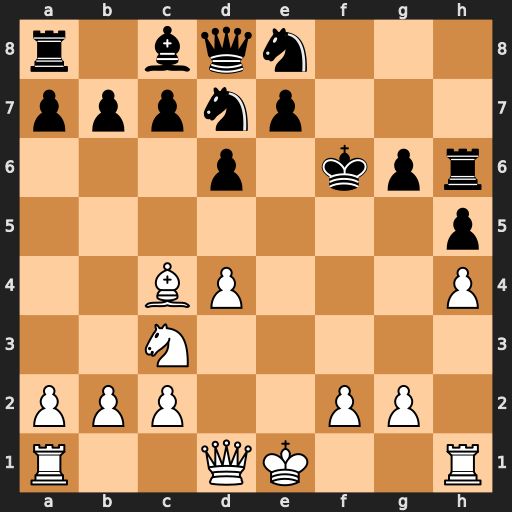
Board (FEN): r1bqn3/pppnp3/3p1kpr/7p/2BP3P/2N5/PPP2PP1/R2QK2R
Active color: w
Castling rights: KQ
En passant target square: -
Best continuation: Qf3+ Kg7 Qf7+ Kh8 Qg8#